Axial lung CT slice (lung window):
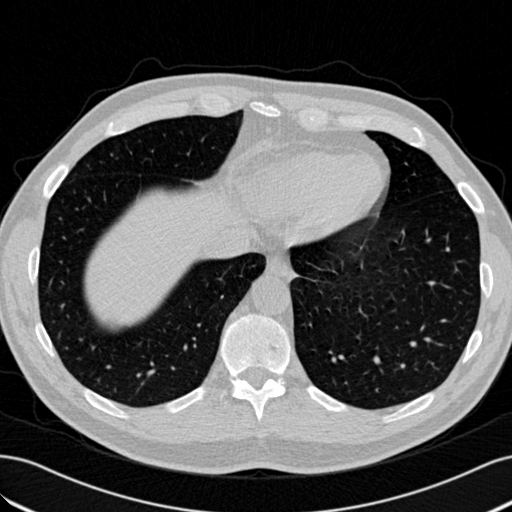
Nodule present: no